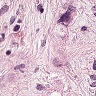
Metastatic tissue present: yes